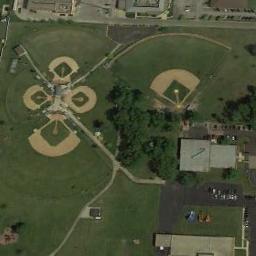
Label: baseball_diamond